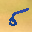
Label: 5